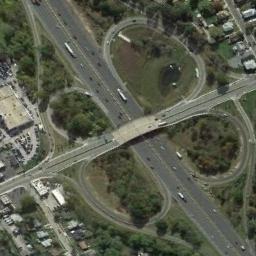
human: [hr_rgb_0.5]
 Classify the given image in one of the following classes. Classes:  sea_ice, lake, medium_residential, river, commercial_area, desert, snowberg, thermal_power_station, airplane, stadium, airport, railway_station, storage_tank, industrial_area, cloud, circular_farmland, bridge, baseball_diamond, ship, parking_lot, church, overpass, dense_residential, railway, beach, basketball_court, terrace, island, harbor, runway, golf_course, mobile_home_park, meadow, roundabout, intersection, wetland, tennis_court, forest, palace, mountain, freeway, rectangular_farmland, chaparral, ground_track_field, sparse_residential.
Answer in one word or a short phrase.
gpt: overpass